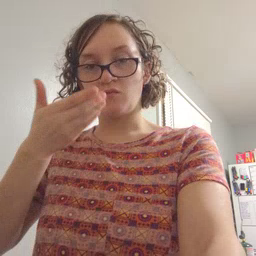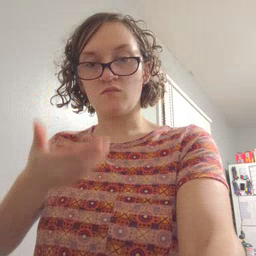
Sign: cereal